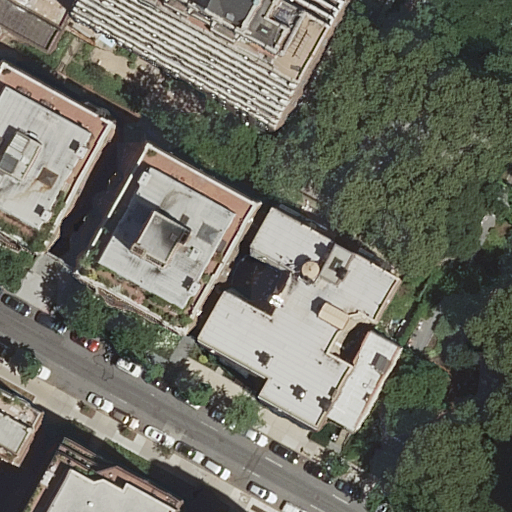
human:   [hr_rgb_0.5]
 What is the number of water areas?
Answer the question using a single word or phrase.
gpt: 0

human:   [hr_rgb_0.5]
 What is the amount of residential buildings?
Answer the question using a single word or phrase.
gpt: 8

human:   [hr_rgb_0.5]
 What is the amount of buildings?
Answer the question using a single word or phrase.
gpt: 8

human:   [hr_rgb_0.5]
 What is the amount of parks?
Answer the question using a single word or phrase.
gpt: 1

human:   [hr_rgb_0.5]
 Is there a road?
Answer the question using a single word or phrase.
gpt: yes

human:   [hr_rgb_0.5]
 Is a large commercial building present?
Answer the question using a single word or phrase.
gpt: no

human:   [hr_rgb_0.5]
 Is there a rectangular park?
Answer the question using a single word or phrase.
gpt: no

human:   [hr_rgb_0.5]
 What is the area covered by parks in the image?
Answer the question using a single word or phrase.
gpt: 2701m2

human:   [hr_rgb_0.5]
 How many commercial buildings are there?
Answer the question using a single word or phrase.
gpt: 0

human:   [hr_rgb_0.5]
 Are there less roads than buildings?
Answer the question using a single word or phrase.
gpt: yes

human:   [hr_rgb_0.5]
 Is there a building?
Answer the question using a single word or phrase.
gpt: yes

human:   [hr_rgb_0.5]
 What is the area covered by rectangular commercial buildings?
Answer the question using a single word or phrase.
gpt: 0m2

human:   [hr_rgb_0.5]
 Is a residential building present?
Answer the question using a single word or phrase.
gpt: yes

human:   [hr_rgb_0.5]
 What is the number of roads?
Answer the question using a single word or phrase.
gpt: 5

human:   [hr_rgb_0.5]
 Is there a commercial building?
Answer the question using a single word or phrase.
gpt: no

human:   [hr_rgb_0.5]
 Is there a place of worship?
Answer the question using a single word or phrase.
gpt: yes

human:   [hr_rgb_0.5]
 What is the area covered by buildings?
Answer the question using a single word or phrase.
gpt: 5658m2

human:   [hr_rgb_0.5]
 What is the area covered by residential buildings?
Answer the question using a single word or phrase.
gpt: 5658m2

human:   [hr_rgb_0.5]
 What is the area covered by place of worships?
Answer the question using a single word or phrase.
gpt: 298m2

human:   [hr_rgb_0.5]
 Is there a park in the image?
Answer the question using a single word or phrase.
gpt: yes

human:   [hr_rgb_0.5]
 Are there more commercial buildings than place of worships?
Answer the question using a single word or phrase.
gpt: no

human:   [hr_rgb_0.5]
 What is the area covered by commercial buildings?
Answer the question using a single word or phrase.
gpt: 0m2

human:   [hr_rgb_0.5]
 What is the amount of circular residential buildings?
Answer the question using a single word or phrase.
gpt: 0

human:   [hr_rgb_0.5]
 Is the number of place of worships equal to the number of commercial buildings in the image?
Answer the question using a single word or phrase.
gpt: no

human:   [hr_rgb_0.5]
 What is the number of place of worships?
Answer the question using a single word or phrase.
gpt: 1

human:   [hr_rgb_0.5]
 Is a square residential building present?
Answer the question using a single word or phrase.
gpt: no

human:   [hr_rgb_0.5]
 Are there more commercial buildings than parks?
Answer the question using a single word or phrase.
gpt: no

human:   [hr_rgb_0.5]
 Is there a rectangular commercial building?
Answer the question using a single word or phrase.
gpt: no

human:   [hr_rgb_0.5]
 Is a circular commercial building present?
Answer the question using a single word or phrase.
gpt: no

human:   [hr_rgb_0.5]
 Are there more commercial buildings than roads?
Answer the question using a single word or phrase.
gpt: no

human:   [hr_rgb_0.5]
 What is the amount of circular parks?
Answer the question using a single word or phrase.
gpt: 0

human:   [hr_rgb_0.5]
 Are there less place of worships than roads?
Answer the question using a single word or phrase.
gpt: yes

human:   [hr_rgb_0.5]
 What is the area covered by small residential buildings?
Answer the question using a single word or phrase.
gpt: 92m2

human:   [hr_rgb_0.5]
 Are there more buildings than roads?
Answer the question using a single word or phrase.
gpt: yes

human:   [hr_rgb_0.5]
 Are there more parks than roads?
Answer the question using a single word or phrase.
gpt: no

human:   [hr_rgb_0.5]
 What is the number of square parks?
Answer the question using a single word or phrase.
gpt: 0

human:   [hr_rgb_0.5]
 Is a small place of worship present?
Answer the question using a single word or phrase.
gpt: no

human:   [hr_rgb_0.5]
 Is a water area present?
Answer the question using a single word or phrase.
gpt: no

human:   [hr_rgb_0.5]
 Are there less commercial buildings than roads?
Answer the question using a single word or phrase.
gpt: yes

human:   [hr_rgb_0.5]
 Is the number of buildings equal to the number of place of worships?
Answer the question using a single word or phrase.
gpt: no

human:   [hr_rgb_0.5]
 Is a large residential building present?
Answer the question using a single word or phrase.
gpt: yes

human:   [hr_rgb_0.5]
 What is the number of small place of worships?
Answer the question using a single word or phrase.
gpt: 0

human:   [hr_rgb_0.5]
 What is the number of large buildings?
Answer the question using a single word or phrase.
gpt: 5

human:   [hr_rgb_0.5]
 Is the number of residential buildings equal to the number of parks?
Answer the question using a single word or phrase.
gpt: no

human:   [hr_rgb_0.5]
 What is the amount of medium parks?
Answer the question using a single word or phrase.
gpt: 0

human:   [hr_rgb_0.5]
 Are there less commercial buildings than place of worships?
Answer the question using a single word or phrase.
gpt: yes

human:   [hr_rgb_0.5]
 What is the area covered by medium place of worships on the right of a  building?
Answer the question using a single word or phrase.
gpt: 298m2

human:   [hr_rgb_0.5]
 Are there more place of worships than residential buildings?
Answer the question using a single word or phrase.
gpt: no

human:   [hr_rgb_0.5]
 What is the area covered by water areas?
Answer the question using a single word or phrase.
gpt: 0m2

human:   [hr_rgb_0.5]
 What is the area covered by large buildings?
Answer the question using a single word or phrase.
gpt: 5137m2

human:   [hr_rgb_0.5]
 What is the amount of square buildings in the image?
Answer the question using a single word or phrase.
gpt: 0

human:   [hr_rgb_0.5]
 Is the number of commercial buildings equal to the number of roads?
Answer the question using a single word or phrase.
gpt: no

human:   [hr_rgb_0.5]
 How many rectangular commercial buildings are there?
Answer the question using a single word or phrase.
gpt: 0

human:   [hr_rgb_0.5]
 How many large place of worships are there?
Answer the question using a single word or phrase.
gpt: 0

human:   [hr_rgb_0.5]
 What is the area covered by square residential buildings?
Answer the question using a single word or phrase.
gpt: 0m2

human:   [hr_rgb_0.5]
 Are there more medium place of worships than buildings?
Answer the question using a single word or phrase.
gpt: no

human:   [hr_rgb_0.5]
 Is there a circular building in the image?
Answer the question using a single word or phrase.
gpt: no

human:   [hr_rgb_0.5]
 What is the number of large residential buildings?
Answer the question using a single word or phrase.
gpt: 5

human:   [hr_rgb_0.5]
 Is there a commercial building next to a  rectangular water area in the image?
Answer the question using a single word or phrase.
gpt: no

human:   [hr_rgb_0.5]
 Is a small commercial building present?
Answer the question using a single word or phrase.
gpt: no

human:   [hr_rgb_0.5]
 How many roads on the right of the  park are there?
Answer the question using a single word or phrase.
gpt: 2

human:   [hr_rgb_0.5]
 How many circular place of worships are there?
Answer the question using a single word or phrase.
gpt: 0

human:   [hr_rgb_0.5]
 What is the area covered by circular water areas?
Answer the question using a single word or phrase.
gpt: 0m2

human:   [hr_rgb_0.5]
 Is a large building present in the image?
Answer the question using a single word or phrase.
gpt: yes